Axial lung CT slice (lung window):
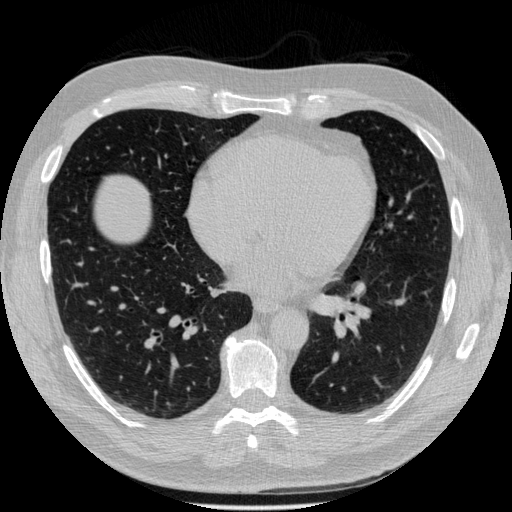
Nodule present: no